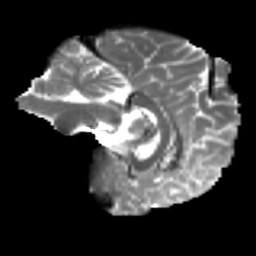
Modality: T2w
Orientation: sagittal
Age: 35
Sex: male
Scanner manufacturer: ge
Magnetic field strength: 3 T
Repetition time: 7.8 s
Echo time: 0.0611 s